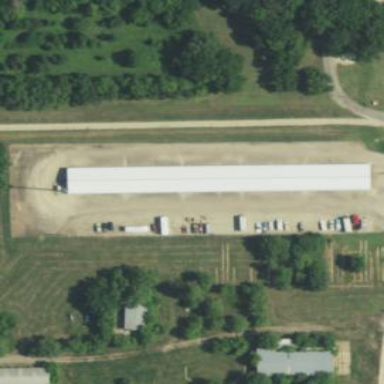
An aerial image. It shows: Self-storage facility surrounded by fence.